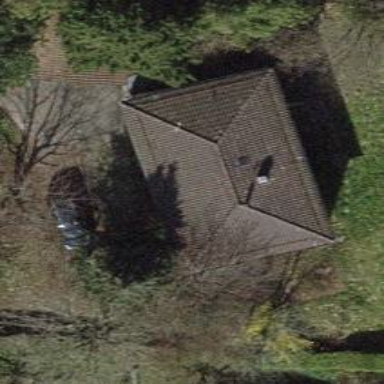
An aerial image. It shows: Detached building with hipped roof.